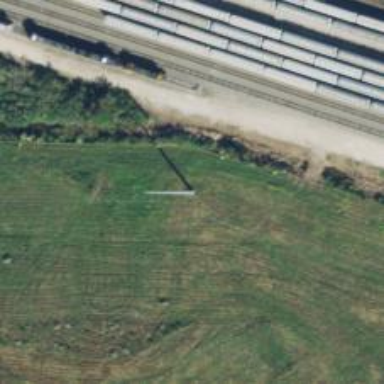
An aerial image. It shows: Power pole.